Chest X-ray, PA view. Patient: 62 years old, sex M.
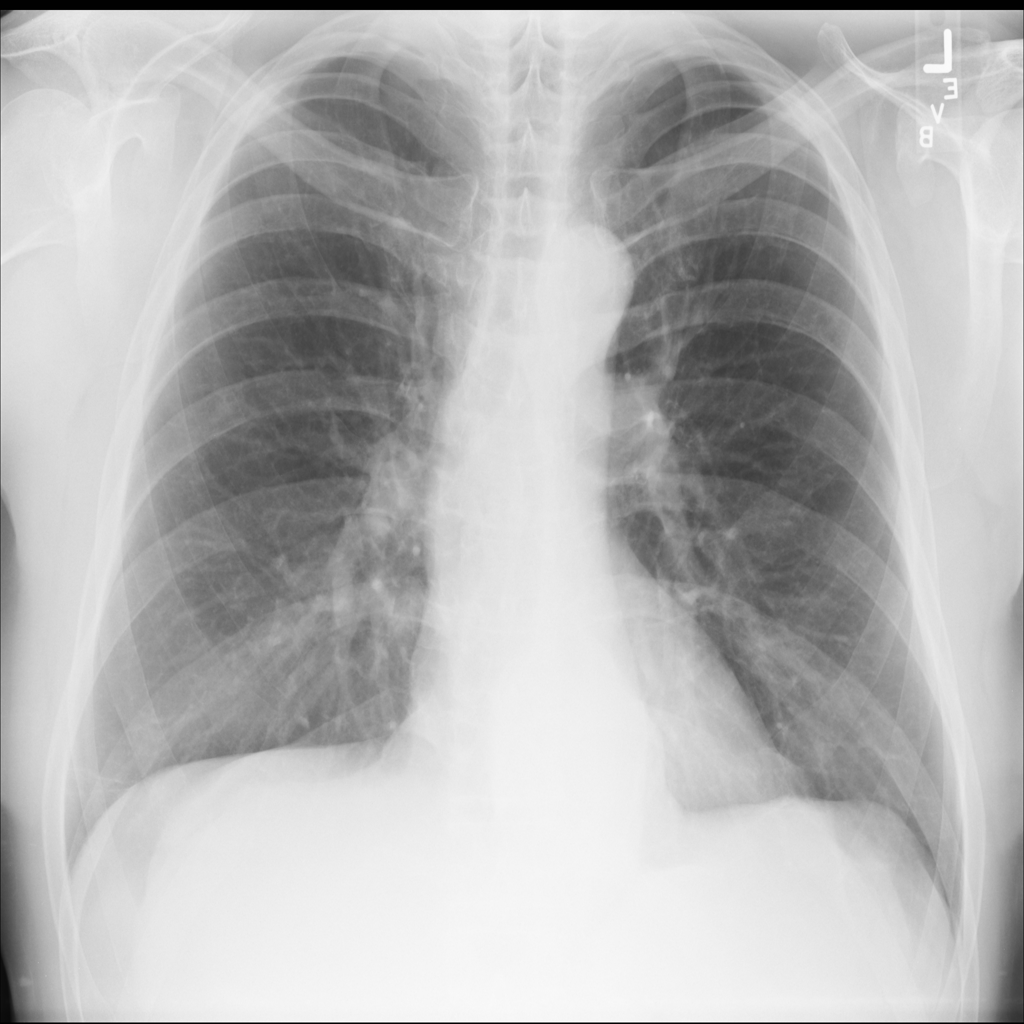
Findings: Atelectasis, Hernia